Aerial crown-view tile of a tropical tree (Barro Colorado Island, Panama), acquired 20250616:
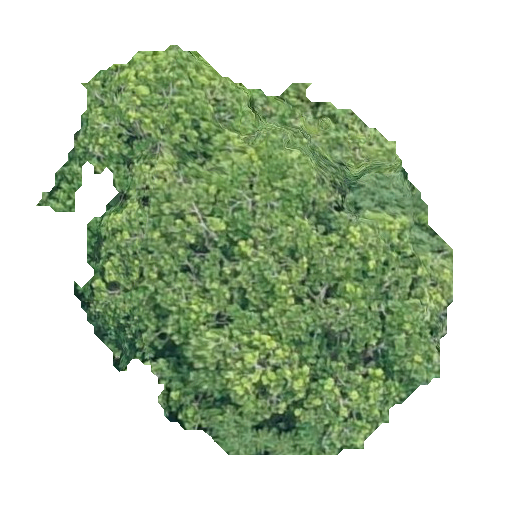
Species: Anacardium excelsum
GBIF accepted scientific name: Anacardium excelsum
Crown area: 165.296 m²